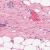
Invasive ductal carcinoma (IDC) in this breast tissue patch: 1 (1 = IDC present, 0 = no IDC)